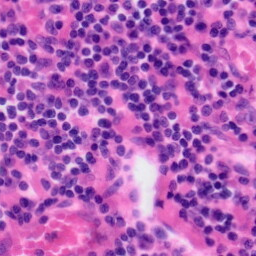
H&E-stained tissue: Tonsil